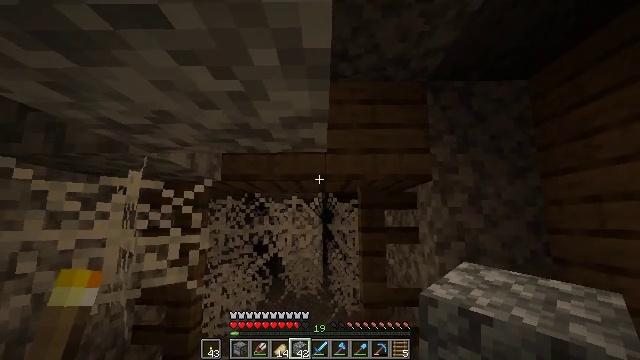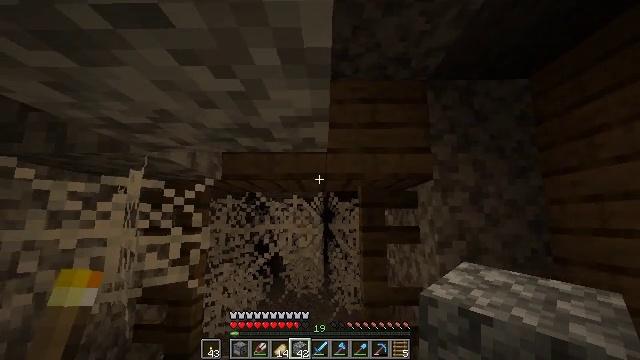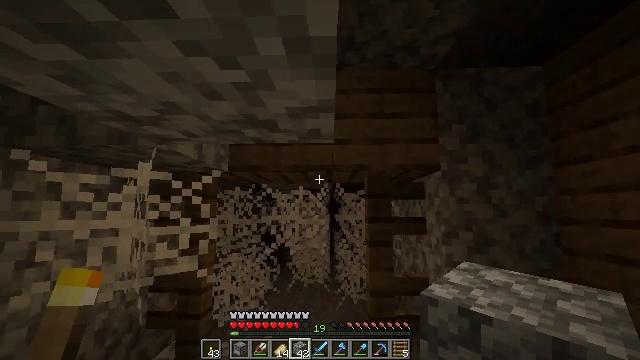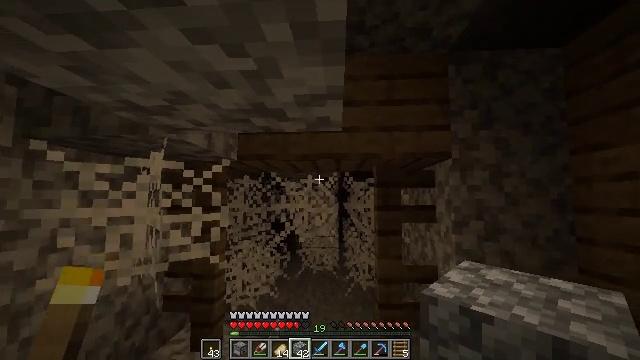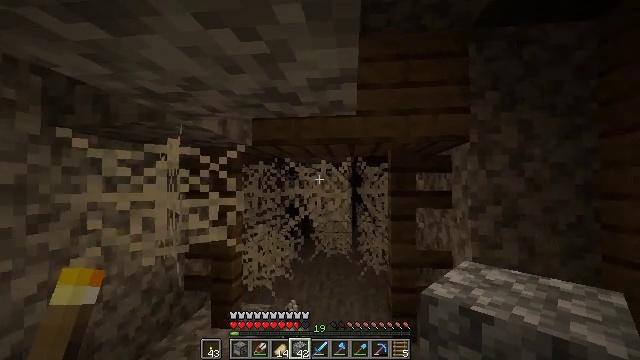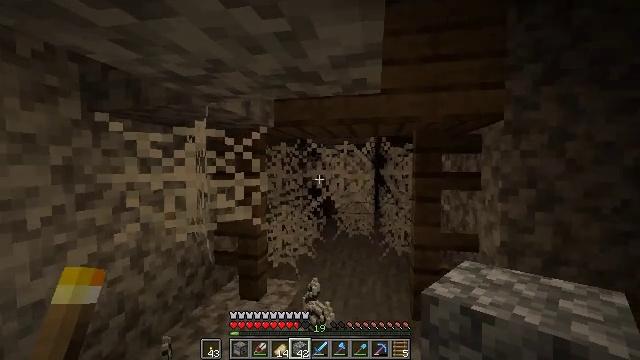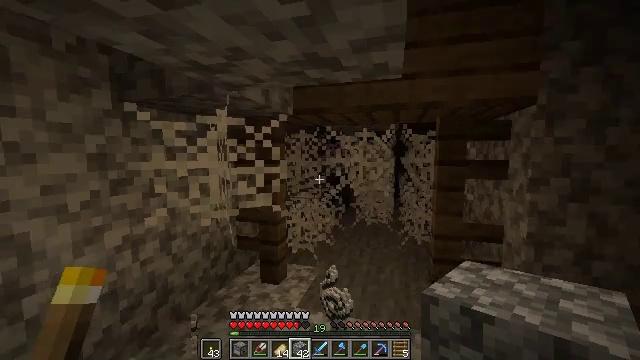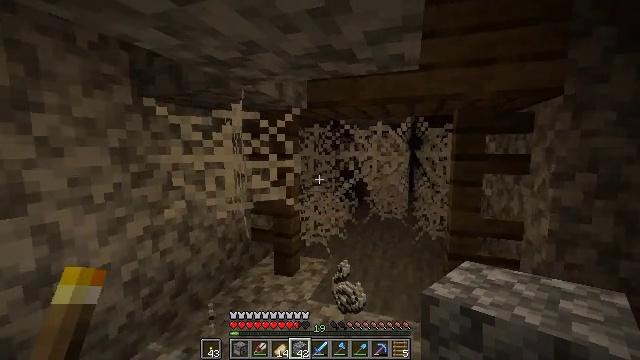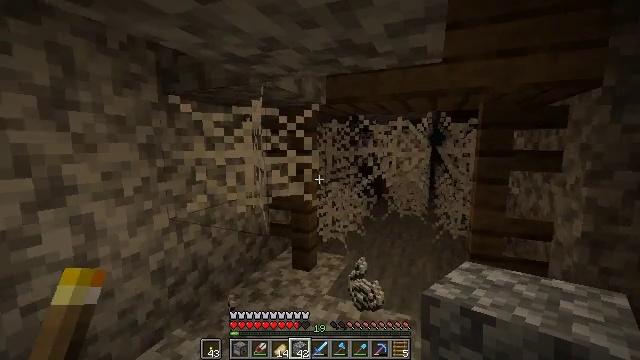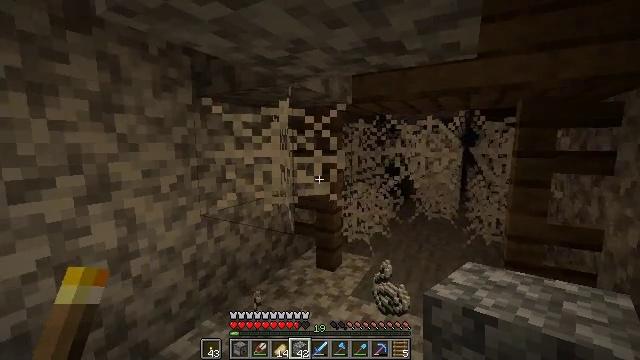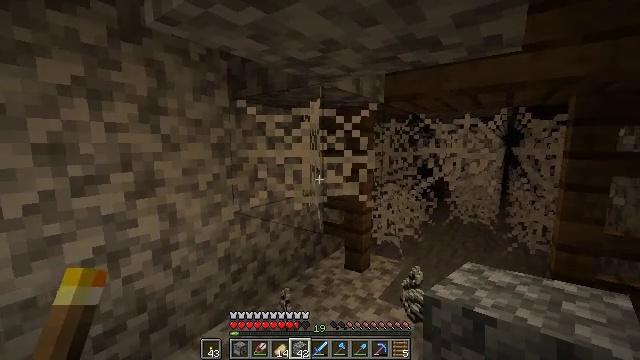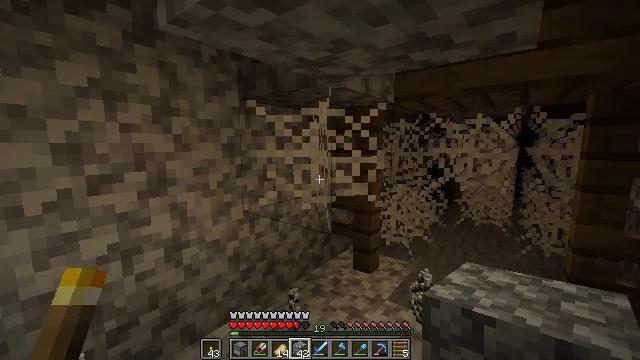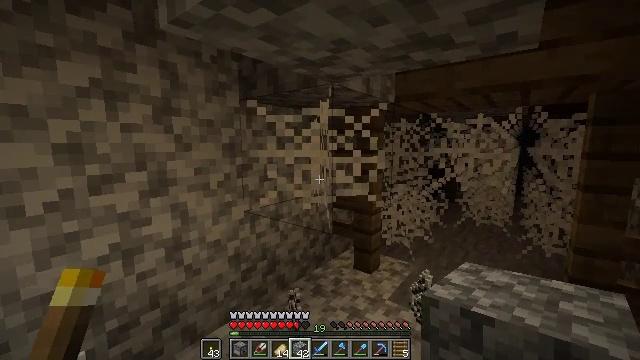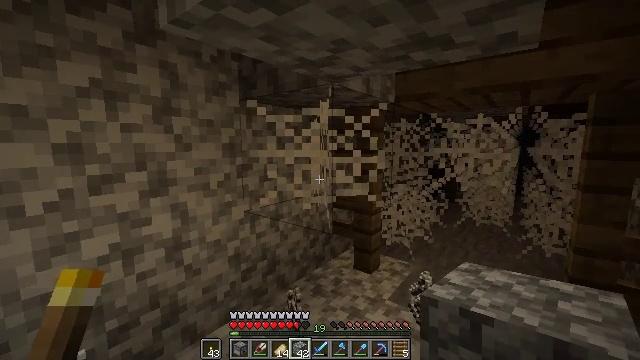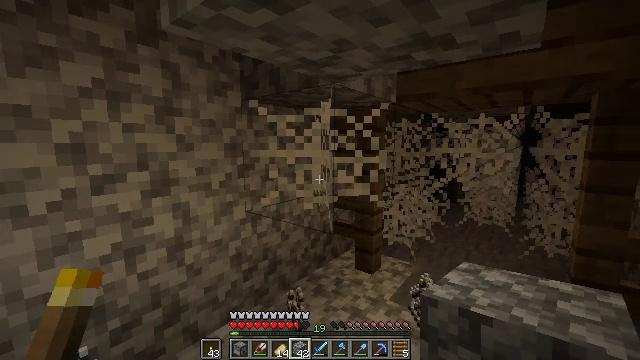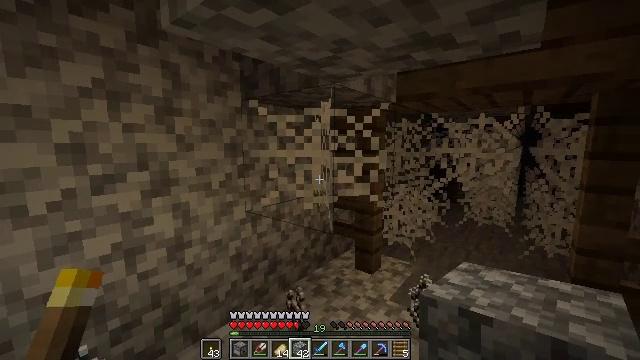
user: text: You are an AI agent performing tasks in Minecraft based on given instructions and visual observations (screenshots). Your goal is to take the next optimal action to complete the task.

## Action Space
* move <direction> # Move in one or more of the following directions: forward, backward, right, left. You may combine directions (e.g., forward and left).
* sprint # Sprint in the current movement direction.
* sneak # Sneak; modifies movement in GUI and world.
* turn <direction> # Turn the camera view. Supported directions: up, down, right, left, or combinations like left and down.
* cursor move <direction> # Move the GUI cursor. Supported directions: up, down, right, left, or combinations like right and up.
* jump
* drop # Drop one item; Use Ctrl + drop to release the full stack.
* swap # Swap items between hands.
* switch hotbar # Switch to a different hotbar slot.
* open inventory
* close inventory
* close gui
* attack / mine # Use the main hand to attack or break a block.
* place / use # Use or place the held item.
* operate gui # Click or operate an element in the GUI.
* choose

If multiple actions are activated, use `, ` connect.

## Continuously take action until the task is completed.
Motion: motion action
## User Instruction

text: Mine the cobweb to clear the path.
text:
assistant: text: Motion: no_op
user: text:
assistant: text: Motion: turn left and down
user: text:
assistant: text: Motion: turn left and down
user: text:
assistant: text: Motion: turn left and down
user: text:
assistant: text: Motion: turn left and down
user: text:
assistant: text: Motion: turn left and down
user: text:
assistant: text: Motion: turn left and down
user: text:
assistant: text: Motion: turn left
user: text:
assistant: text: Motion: turn left
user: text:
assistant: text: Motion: turn left
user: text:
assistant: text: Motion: turn left
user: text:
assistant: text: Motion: no_op
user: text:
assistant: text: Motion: no_op
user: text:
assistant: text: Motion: no_op
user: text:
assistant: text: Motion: no_op
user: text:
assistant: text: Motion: no_op
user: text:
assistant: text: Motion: no_op
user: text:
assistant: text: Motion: no_op
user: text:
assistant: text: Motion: no_op
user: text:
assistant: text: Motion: no_op
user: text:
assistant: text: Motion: no_op
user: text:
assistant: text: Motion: no_op
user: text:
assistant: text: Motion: no_op
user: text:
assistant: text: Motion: no_op
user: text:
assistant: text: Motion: no_op
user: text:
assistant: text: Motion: no_op
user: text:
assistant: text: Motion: no_op
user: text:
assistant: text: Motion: no_op
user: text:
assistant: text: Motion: no_op
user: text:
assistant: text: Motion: no_op